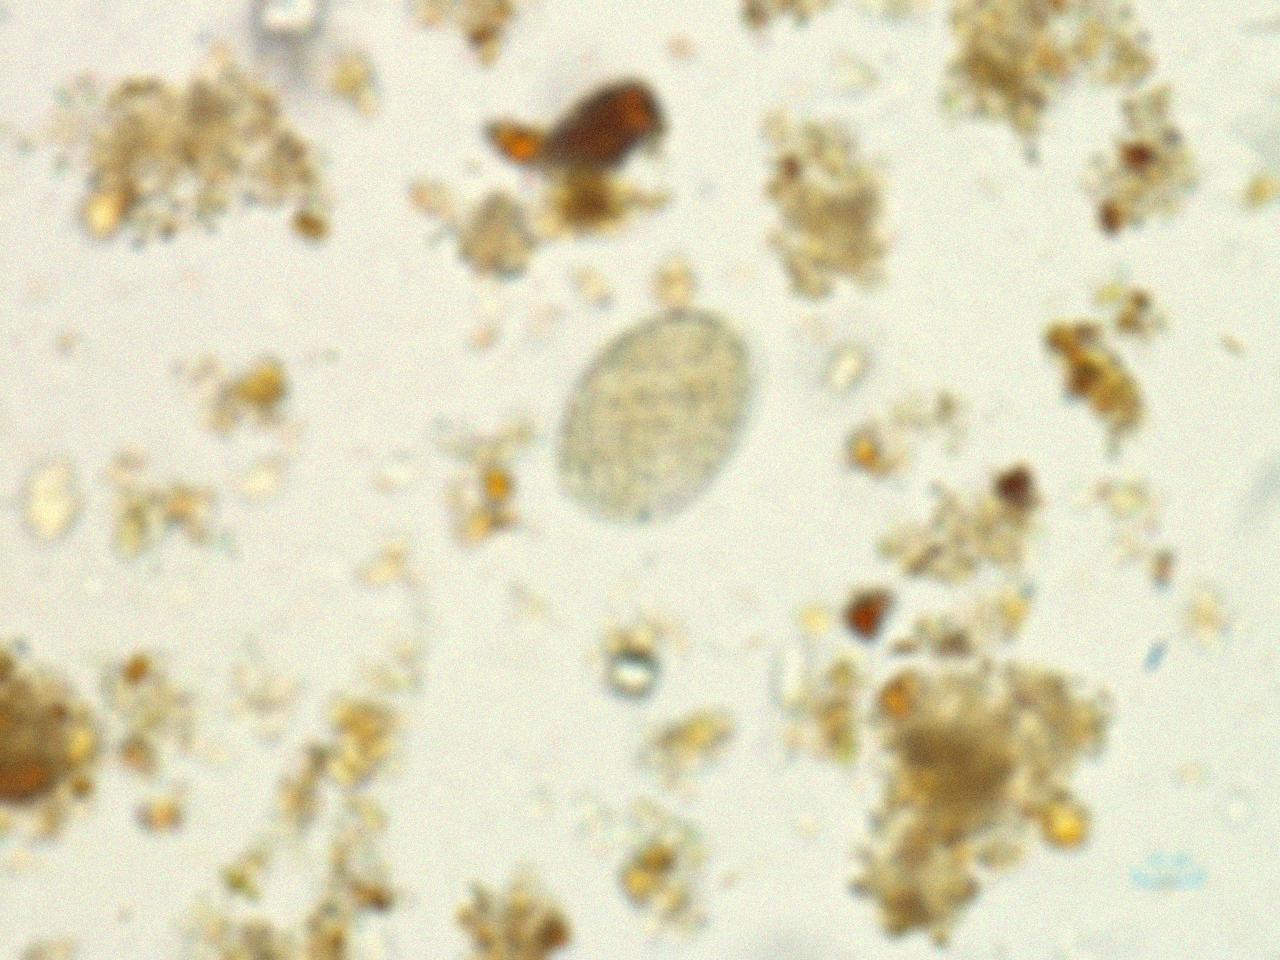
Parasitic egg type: Hookworm egg